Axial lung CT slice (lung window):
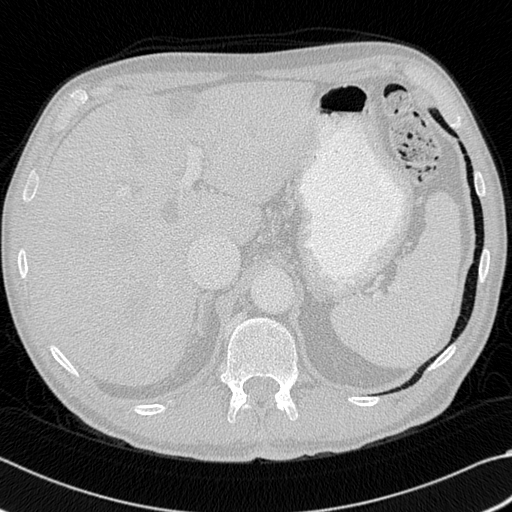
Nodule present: no